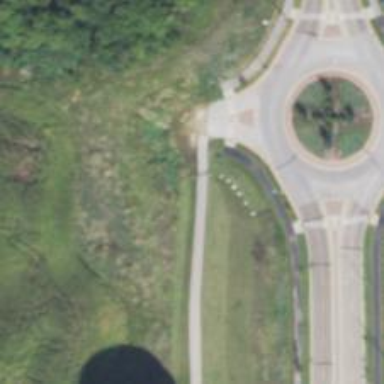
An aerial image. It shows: Service road leading to water tower.